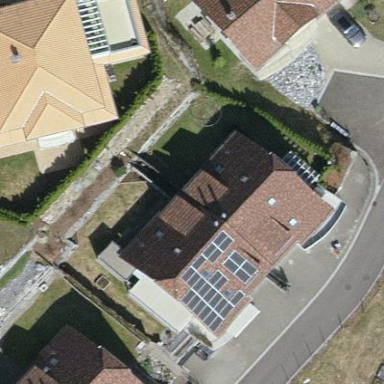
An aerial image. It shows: Semi-detached house.